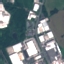
Land use / land cover: Industrial